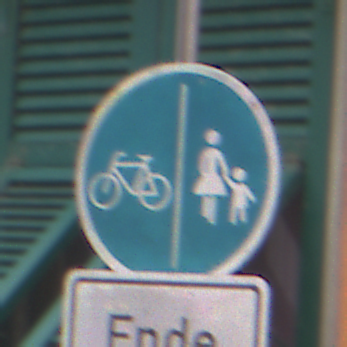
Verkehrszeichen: GetrennterRadUndGehwegRadwegLinks
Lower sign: HinweisDurchVerbaleAngabe2
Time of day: Midday
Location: Outdoor (Urban)
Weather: Overcast
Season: NotSpecified
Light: Natural